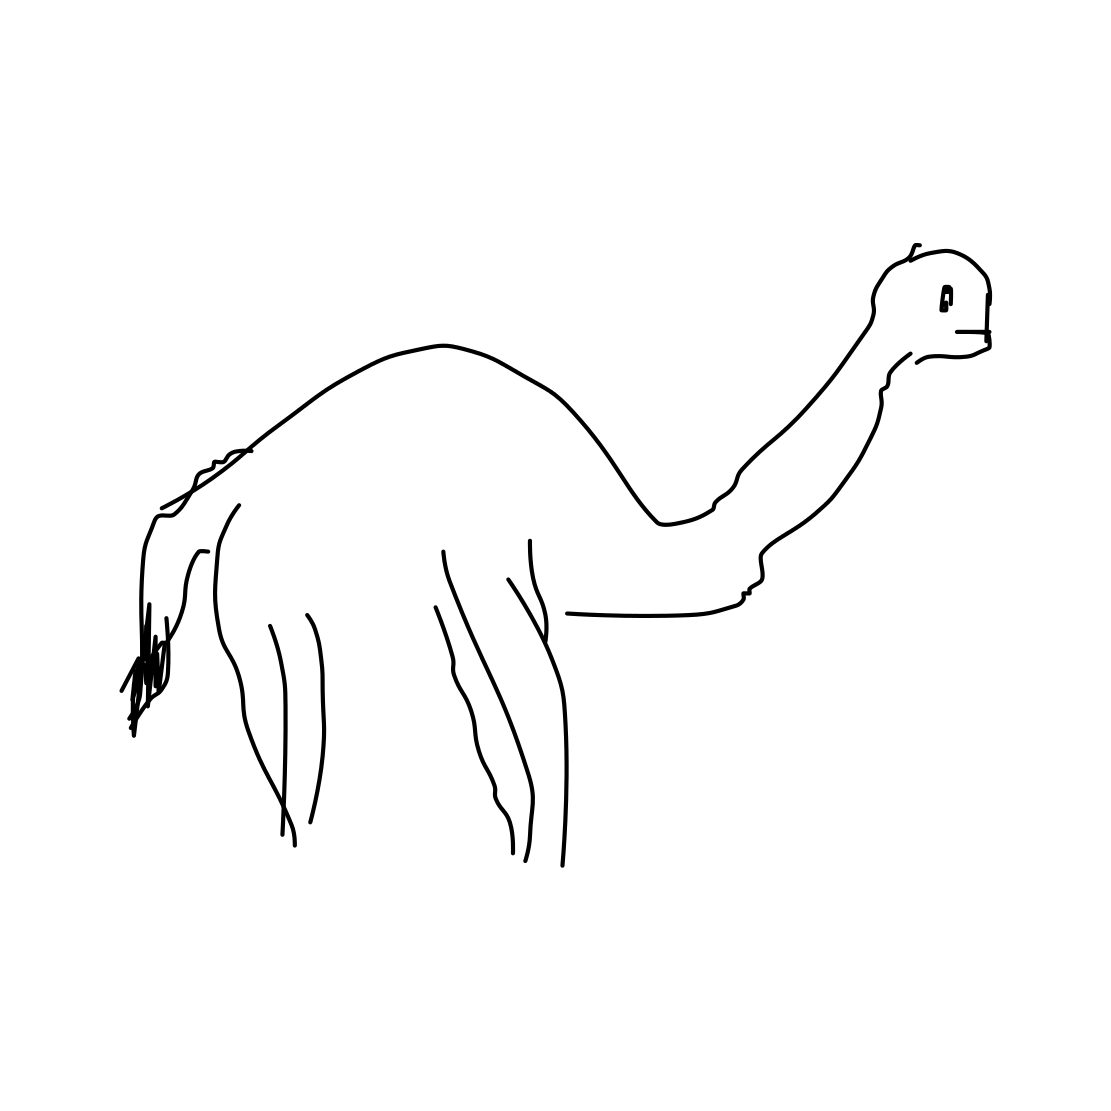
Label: camel